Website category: university
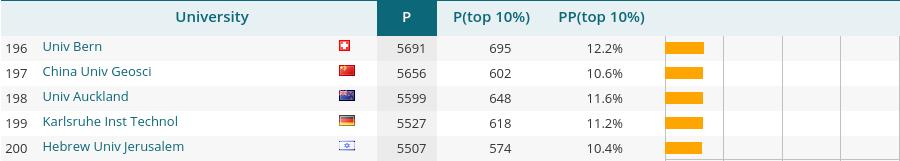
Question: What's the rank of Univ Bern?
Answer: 196

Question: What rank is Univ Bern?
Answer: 196

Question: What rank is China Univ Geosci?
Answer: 197

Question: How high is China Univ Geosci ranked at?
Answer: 197

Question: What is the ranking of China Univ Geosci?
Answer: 197

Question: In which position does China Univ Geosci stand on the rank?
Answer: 197

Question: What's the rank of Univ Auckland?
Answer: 198

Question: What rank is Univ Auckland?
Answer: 198

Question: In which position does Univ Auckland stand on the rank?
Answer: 198

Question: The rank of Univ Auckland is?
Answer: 198

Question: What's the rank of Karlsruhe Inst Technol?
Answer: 199

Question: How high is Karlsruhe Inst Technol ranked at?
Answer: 199

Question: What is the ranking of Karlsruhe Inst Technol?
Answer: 199

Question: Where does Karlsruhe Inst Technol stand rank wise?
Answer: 199

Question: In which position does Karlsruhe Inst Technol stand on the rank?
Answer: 199

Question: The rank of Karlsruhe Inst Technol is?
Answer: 199

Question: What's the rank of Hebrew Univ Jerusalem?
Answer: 200

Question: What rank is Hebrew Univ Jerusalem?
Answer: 200

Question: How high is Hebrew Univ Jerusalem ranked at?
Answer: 200

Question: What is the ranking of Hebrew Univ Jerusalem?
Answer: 200

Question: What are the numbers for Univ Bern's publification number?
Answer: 5691

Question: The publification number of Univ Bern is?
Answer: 5691

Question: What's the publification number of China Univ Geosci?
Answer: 5656

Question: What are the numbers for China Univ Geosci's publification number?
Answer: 5656

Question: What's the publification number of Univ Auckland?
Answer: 5599

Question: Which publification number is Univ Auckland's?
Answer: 5599

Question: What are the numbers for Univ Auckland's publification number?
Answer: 5599

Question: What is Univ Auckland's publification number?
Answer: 5599

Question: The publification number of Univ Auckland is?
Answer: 5599

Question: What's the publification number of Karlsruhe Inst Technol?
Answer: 5527

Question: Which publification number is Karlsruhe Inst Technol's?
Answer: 5527

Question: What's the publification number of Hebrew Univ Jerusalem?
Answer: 5507

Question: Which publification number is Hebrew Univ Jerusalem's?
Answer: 5507

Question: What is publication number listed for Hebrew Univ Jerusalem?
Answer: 5507

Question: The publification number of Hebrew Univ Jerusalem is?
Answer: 5507

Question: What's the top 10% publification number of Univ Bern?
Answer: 695

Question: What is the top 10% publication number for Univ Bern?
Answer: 695

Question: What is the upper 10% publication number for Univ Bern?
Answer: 695

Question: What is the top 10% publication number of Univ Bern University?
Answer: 695

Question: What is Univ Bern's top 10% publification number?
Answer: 695

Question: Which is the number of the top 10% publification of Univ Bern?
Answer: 695

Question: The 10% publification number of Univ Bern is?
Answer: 695

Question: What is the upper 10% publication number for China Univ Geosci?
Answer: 602

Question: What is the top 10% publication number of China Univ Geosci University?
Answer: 602

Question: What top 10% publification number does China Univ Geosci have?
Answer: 602

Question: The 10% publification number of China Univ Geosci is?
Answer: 602

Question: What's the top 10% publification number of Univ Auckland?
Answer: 648

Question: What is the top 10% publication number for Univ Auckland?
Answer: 648

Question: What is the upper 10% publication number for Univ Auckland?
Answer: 648

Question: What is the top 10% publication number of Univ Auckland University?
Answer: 648

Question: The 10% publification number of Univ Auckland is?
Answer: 648

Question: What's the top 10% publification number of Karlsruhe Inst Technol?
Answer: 618

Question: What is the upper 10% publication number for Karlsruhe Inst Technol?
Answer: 618

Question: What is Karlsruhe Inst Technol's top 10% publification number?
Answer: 618

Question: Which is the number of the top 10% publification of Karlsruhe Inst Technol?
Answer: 618

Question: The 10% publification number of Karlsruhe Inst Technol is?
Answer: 618

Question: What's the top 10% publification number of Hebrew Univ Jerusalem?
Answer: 574

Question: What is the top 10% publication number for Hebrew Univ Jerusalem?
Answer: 574

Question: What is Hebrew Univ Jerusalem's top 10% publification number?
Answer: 574

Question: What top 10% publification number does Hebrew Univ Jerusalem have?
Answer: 574

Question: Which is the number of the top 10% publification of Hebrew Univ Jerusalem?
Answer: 574

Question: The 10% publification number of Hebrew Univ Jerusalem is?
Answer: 574

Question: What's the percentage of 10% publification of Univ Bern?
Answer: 12.2%

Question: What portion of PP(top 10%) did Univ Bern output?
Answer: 12.2%